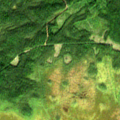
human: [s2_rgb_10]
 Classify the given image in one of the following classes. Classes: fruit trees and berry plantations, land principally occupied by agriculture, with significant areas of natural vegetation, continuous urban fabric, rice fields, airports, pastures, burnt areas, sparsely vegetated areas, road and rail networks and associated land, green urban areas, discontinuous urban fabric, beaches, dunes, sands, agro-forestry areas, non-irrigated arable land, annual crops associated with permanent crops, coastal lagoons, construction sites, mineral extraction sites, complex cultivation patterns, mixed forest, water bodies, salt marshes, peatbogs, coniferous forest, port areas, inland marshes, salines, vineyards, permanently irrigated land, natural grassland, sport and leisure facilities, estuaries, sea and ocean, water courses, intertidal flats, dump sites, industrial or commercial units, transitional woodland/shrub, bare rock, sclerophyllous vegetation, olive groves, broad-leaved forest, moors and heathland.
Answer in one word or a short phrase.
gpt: coniferous forest, mixed forest, peatbogs